Question: I have two MySql databases, on different servers.
I am replicating contents from DATABASE 1 to DATABASE 2.
Contains everything in UTF8_unicode_ci
Connection via php is done with 'set_charset(utf8)'
Same as 1
:
I am copying contents from DATABASE 1, to DATABASE 2, as follows:
Content is printed in file with 'header('Content-type: application/json; charset=utf-8')' and php 'json_encode()'
Content is fetched via php with 'file_get_contents(JSONfile.php)', and 'json_decode()''.
And then saved into
: I have no other way of replicating contents on the servers I'm using. No remote connections allowed.
When I retrieve data from and display them (always using meta charset utf8) there seems to appear some weird symbols, like this:
... autorizar la restauracion de la pintura aLa Inmaculadaa de Fran ...
Note: 'mb_detect_encoding()' on this string returns: UTF-8
Just to try, I did 'utf8_decode()' and it went into:
... la restauracion de la pintura La Inmaculada de ...
Which fixes some of it and mixes strange with non-strange.
So, there must be an error somewhere.
Any idea to find the mistake?
: - Source of contents in DATABASE 1 -
All contents in DATABASE 1, are the result of a SCRAPE on different websites.
All scrapes are done opening the site with html meta charset utf8.
SOME of the sources have the &Xacute; entities, and some do not.
:
Converting to hex on
Despues de dos --> 4465737075c3a97320646520646f73
Converting to hex on
Despues de dos --> 4465737075c3a97320646520646f73
So problem is not in replicating from one database to another.
I keep investigating, and there is a very curious thing. On the database (both of them), when I access via phpMyAdmin there are some fields that show acute right, like "camion". But on the fields that have problems it shows encoded, like: Despues
I don't know if phpMyAdmin is supposed to show the utf8 form or the human-readable one. But this difference between fields of the same table is surely the gate to finding the problem.
THE SHOW CREATE TABLE returns:
'''
CREATE TABLE 'contents_data' (
'id' bigint(20) unsigned NOT NULL,
'title' varchar(200) COLLATE utf8_unicode_ci NOT NULL,
'main_img' varchar(250) COLLATE utf8_unicode_ci NOT NULL,
'data' text COLLATE utf8_unicode_ci NOT NULL,
PRIMARY KEY ('id'),
CONSTRAINT 'ContentsDataIdFK' FOREIGN KEY ('id') REFERENCES 'contents' ('id') ON DELETE CASCADE ON UPDATE NO ACTION
) ENGINE=InnoDB DEFAULT CHARSET=utf8 COLLATE=utf8_unicode_ci
'''
Doing col(HEX) on field with string "Alcazar" returns "416c63e17a6172"
Very thing:
In the table shown right above, field VARCHAR encodes accents right, and the field TEXT, is giving the trouble, in ALL ROWS!

Columns are: "VARCHAR" and "TEXT"
: Same thing happens in every single row, regardless the source of the scrape.
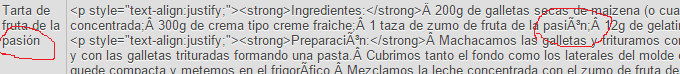
Answer: You probably stored that "o-acute" when you had 'set_charset' set to (or defaulted to) 'latin1' and the definition of the column was 'CHARACTER SET latin1'.
That turned the 'C3B3' (utf8 hex for o-acute) into a (hex 'C3' in latin1) and 3 ('B3' in latin1).
'SELECT col, HEX(col) ...' to see what is there now. Also do 'SHOW CREATE TABLE' to get the 'CHARACTER SET'.
() In this case , do the <URL>, which goes something like
'''
ALTER TABLE Tbl MODIFY COLUMN col VARBINARY(...) ...;
ALTER TABLE Tbl MODIFY COLUMN col VARCHAR(...) ... CHARACTER SET utf8 ...;
'''
where the lengths are big enough and the other '...' have whatever else ('NULL', etc) was already on the column.
Similarly, 'TEXT' -> 'BLOB' -> 'TEXT'.
If 'col' is in any indexes, you might want to 'DROP INDEX' in the first 'ALTER' and 'ADD INDEX' in the second. (This is for efficiency and possibly to avoid index limitations.)
Or it might be "double encoded" -- the HEX won't be C3B3, but something longer.
Once you determined which case it is, we can discuss what to do about it.
<URL>.